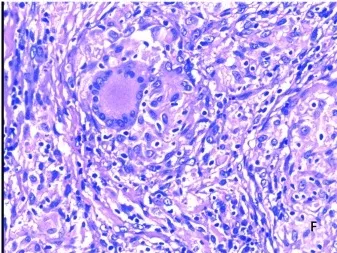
Repeat ultrasound examination at three days post-admission. (F) Multifocal granulomatous nodules inbetween atrophic thyroid follicules, with fibrous tissue proliferation and chronic inflammatory cell infiltration. (E anf F: stain, hematoxylin and eosin; magnification, x200).
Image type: pathology (h&e)